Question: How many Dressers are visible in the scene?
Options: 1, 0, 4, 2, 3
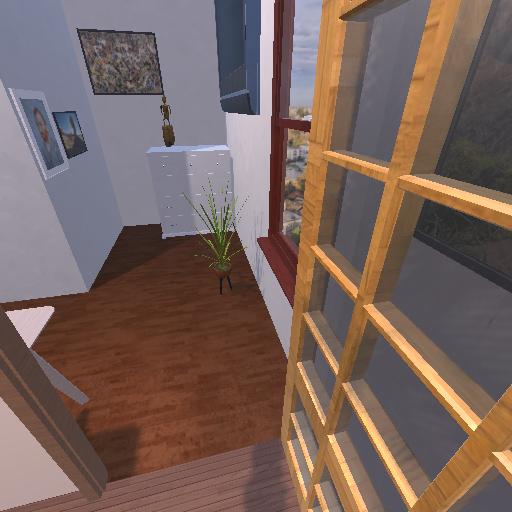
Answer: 1